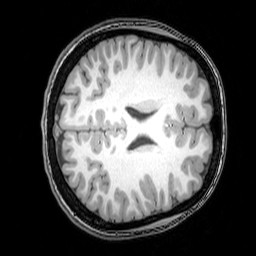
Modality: T1w
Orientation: axial
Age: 21
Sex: female
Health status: healthy
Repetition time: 0.081 s
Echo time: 0.037 s